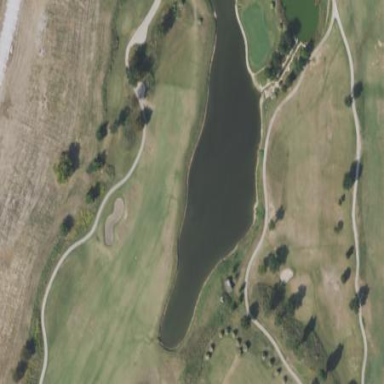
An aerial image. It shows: Golf fairway surrounded by grass.